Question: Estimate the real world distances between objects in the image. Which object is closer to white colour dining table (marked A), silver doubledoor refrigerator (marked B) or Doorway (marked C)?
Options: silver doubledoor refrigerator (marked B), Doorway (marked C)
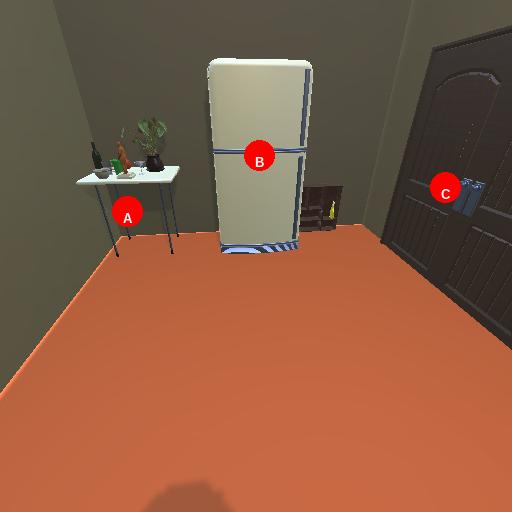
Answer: silver doubledoor refrigerator (marked B)